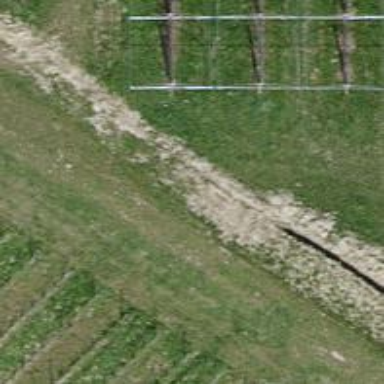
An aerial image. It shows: Grass track with grade2 tracktype.